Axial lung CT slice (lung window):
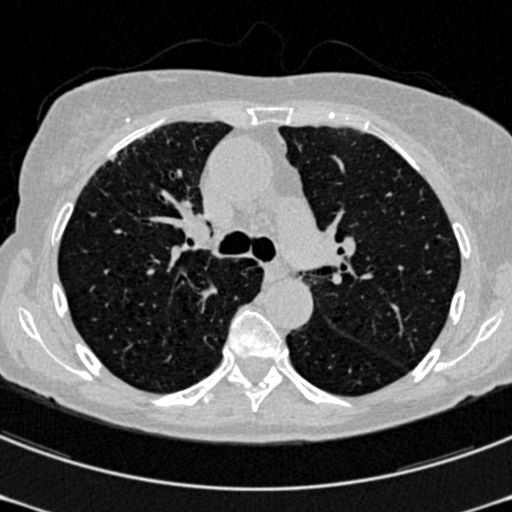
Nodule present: no